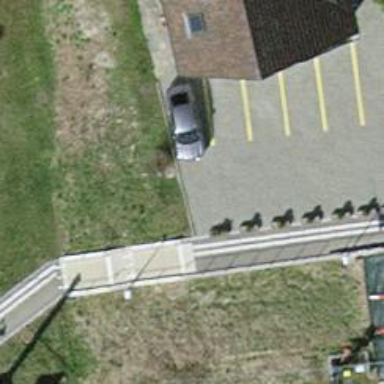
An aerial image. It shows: Footway surfaced with paving stones.